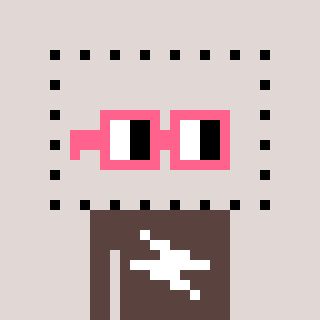
a pixel art character with square pink glasses, a void-shaped head and a darkbrown-colored body on a warm background